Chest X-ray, PA view. Patient: 52 years old, sex F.
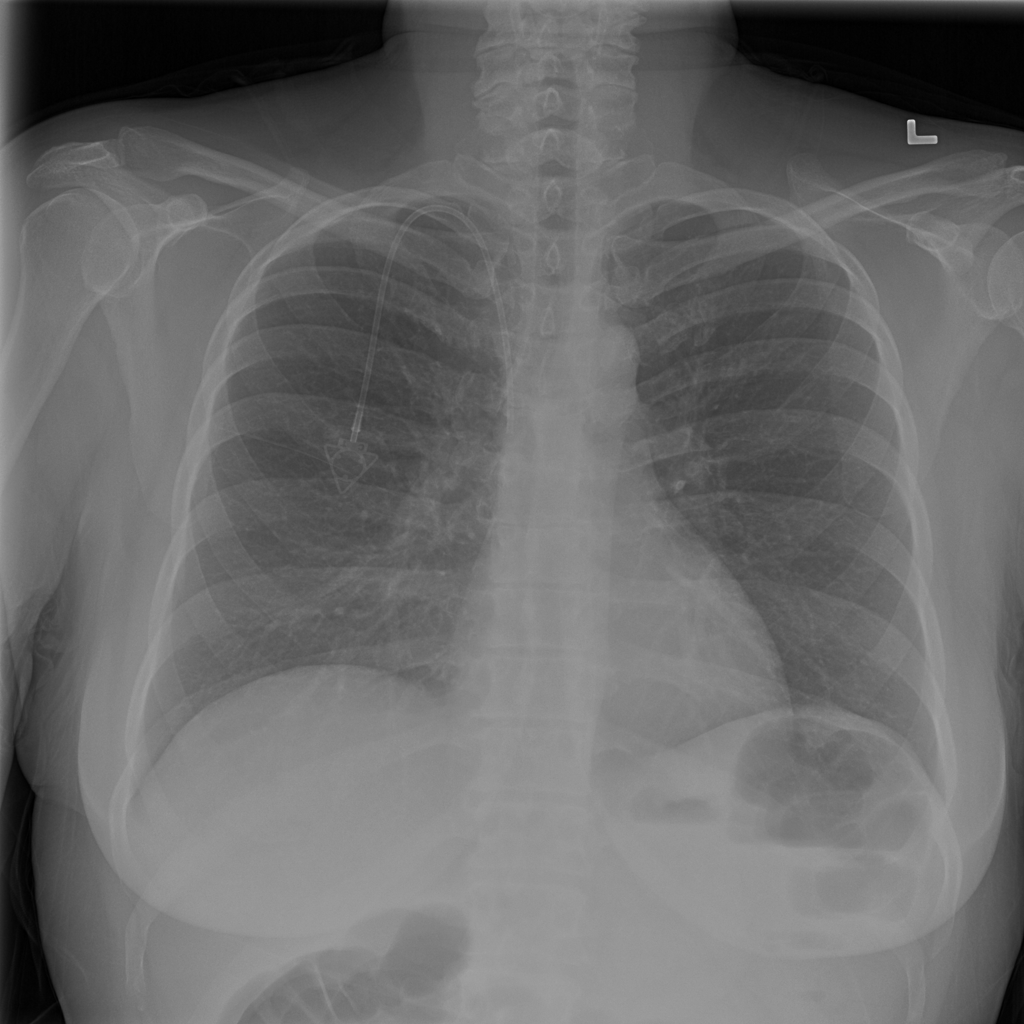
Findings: No Finding